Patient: sex M, age 71
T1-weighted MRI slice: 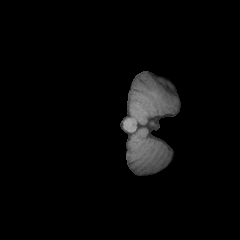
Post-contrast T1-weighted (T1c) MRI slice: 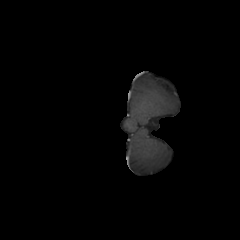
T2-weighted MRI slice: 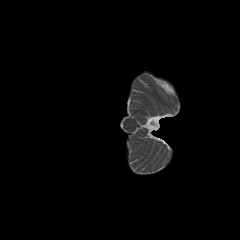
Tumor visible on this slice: no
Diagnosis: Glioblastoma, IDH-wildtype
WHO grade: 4